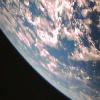
Label: cloud